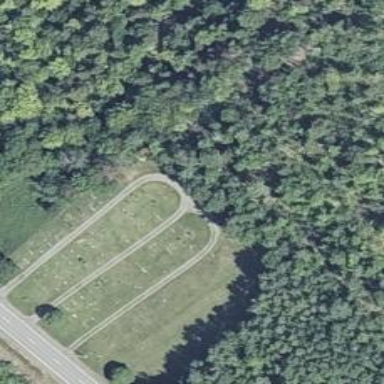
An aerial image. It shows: Cemetery.